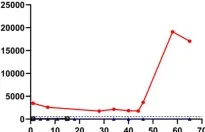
Dynamic trends in the lymphocyte subsets and cytokines in peripheral blood among patients within a household cluster with COVID-19 during 69 days of follow-up. B lymphocytes.
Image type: pathology (immunostaining)